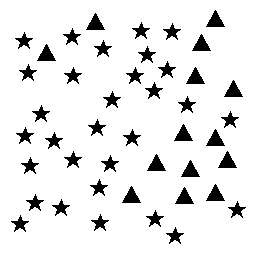
Squares: 0
Triangles: 14
Stars: 30
Total shapes: 44